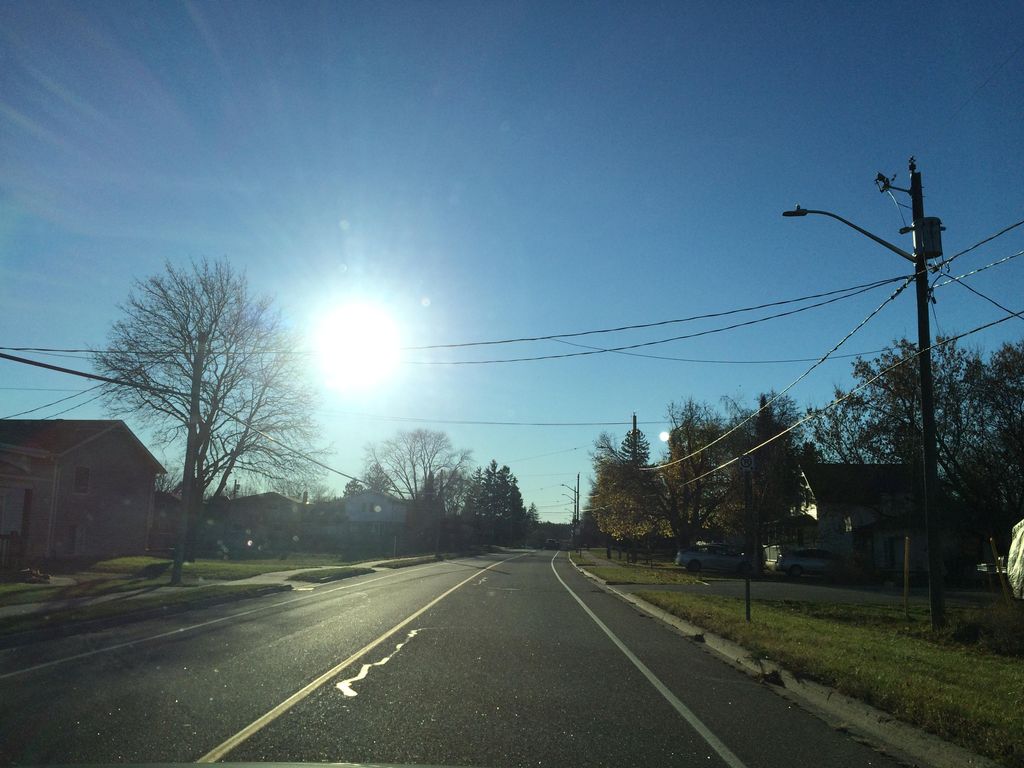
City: kitchener-waterloo